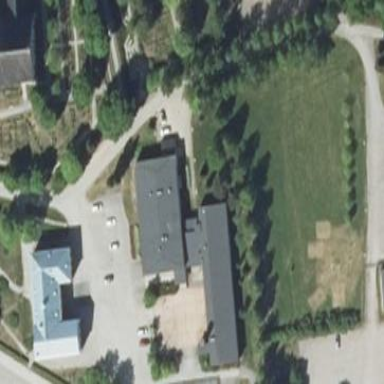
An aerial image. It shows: School building.